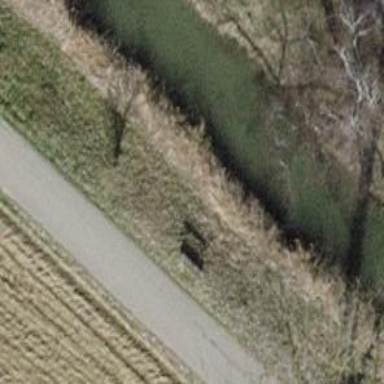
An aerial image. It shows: Bench for seating.